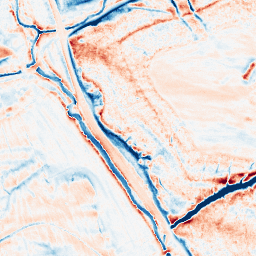
Category: classical
Decomposition family: gaussian_anisotropic
Decomposition parameters: sigma_x: 2
sigma_y: 5
Upsampling method: edge_directed
Upsampling parameters: scale: 4
Upsampling scale: 4